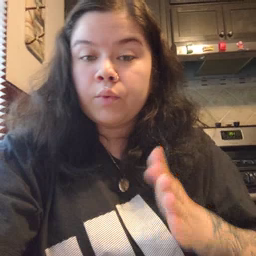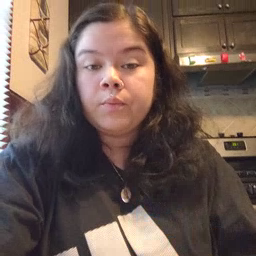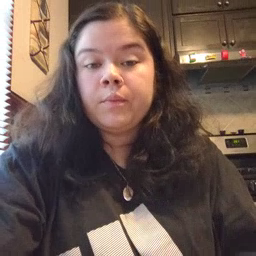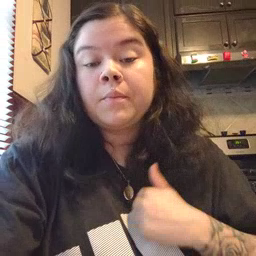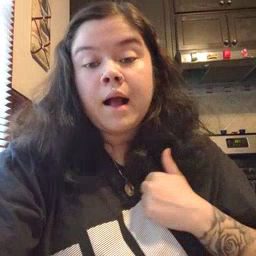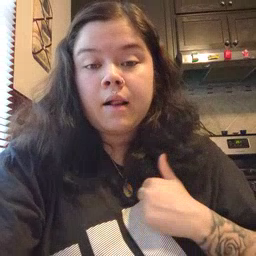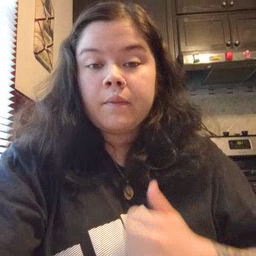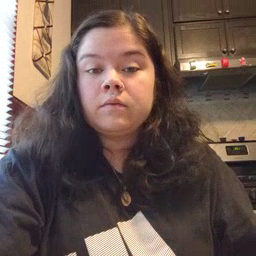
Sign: bath